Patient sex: F
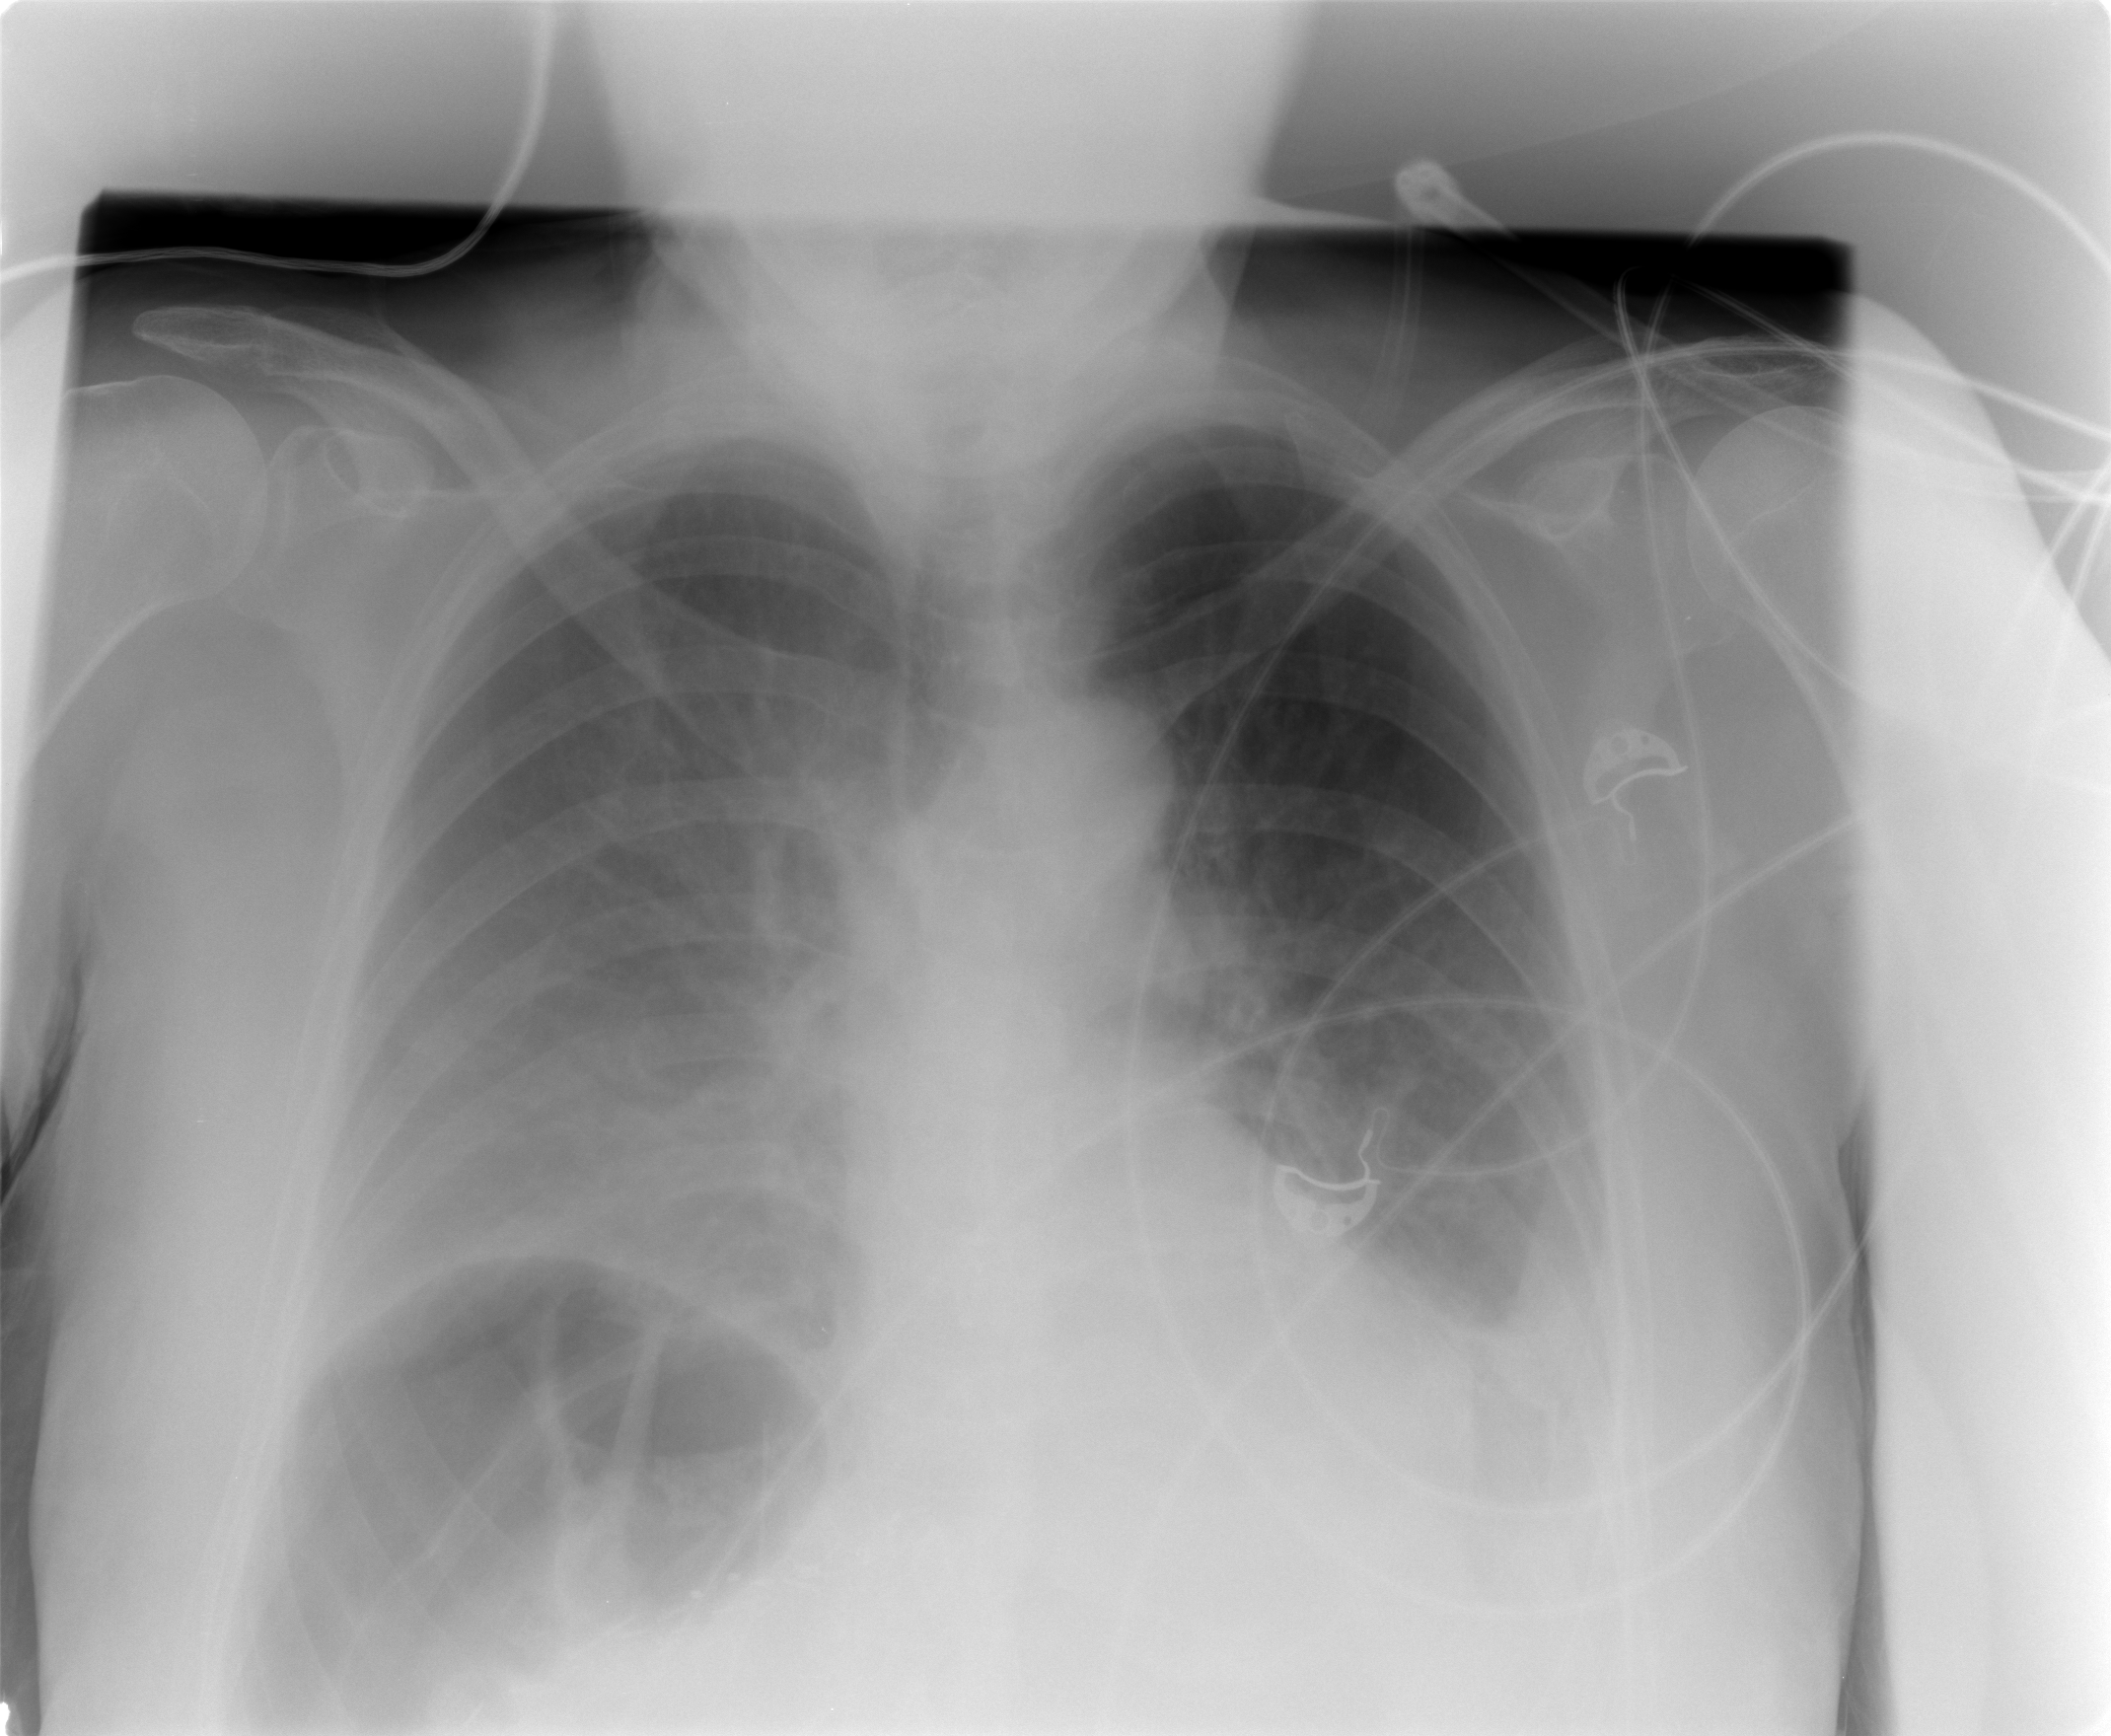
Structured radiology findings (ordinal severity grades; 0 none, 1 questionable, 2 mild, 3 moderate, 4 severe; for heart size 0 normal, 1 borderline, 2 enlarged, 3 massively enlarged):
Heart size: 0
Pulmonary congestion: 0
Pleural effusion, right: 0
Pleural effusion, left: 2
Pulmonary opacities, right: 2
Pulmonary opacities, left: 2
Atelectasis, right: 3
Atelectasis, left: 2